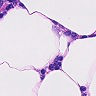
Metastatic tissue present: no